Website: macys
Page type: customer-info-address
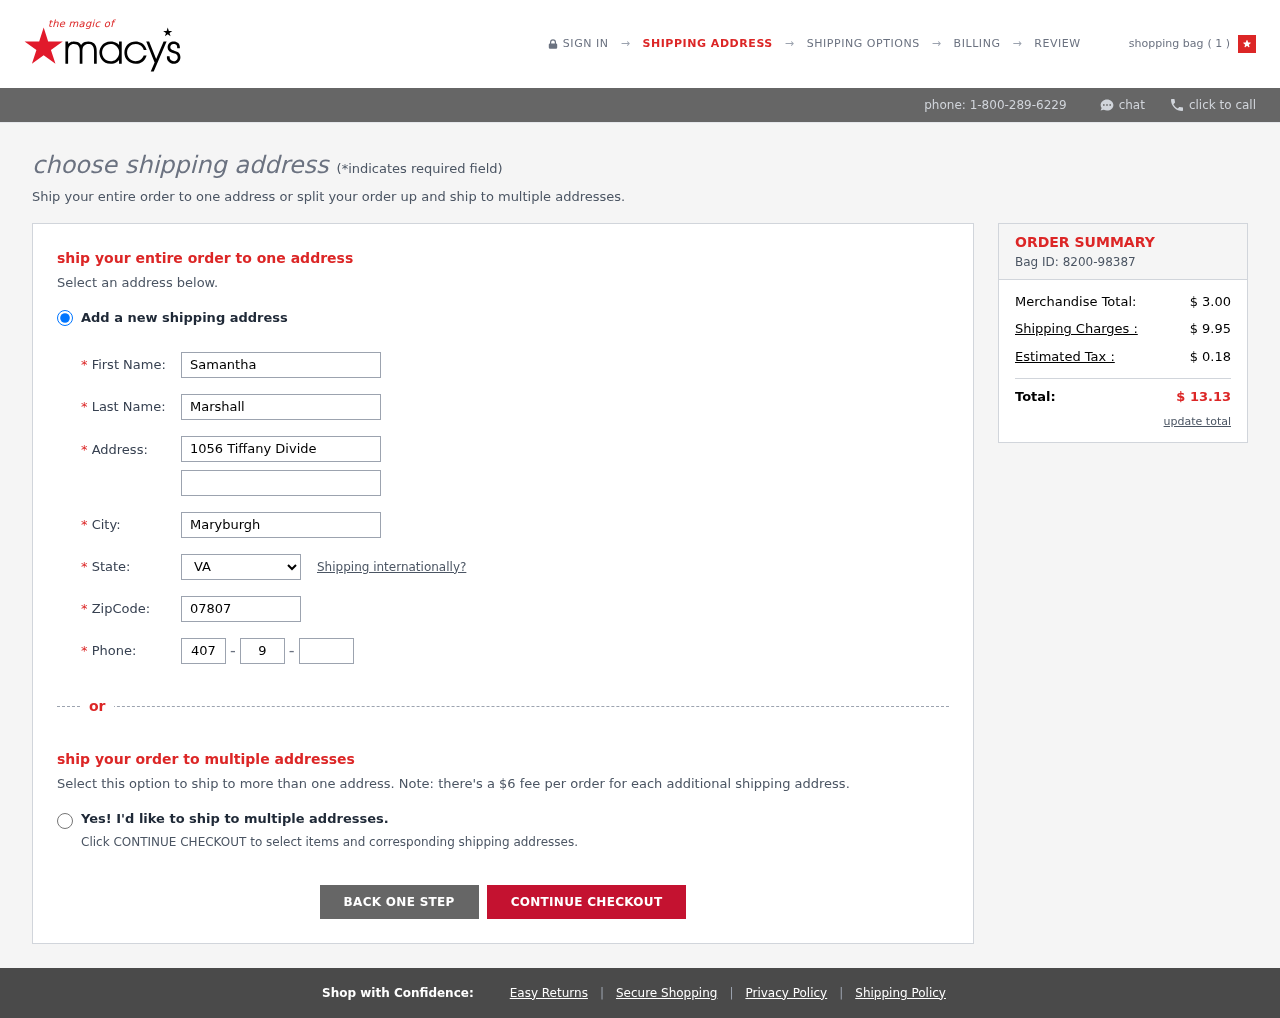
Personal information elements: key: PII_CITY
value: Maryburgh
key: PII_FIRSTNAME
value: Samantha
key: PII_LASTNAME
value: Marshall
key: PII_PHONE_AREA
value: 407
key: PII_PHONE_PREFIX
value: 925
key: PII_PHONE_SUFFIX
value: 5051
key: PII_POSTCODE
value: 07807
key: PII_STATE_ABBR
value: VA
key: PII_STREET
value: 1056 Tiffany Divide
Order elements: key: ORDER_NUM_ITEMS
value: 1
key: ORDER_ID
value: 8200-98387
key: ORDER_SUBTOTAL
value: $ 3.00
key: ORDER_SHIPPING_COST
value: $ 9.95
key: ORDER_TAX
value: $ 0.18
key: ORDER_TOTAL
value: $ 13.13